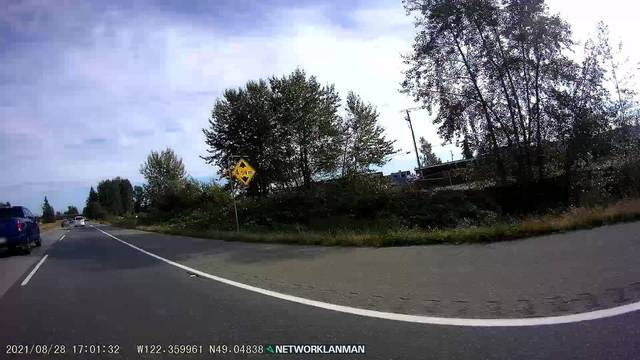
Region: Canada
Coordinates: 49.048, -122.359